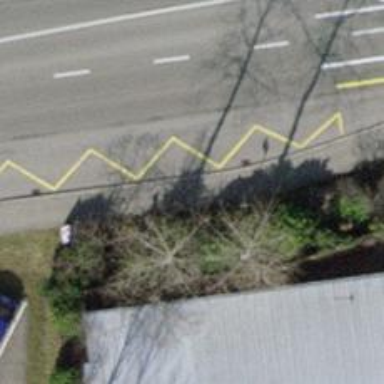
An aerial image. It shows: Asphalt sidewalk along the footway.